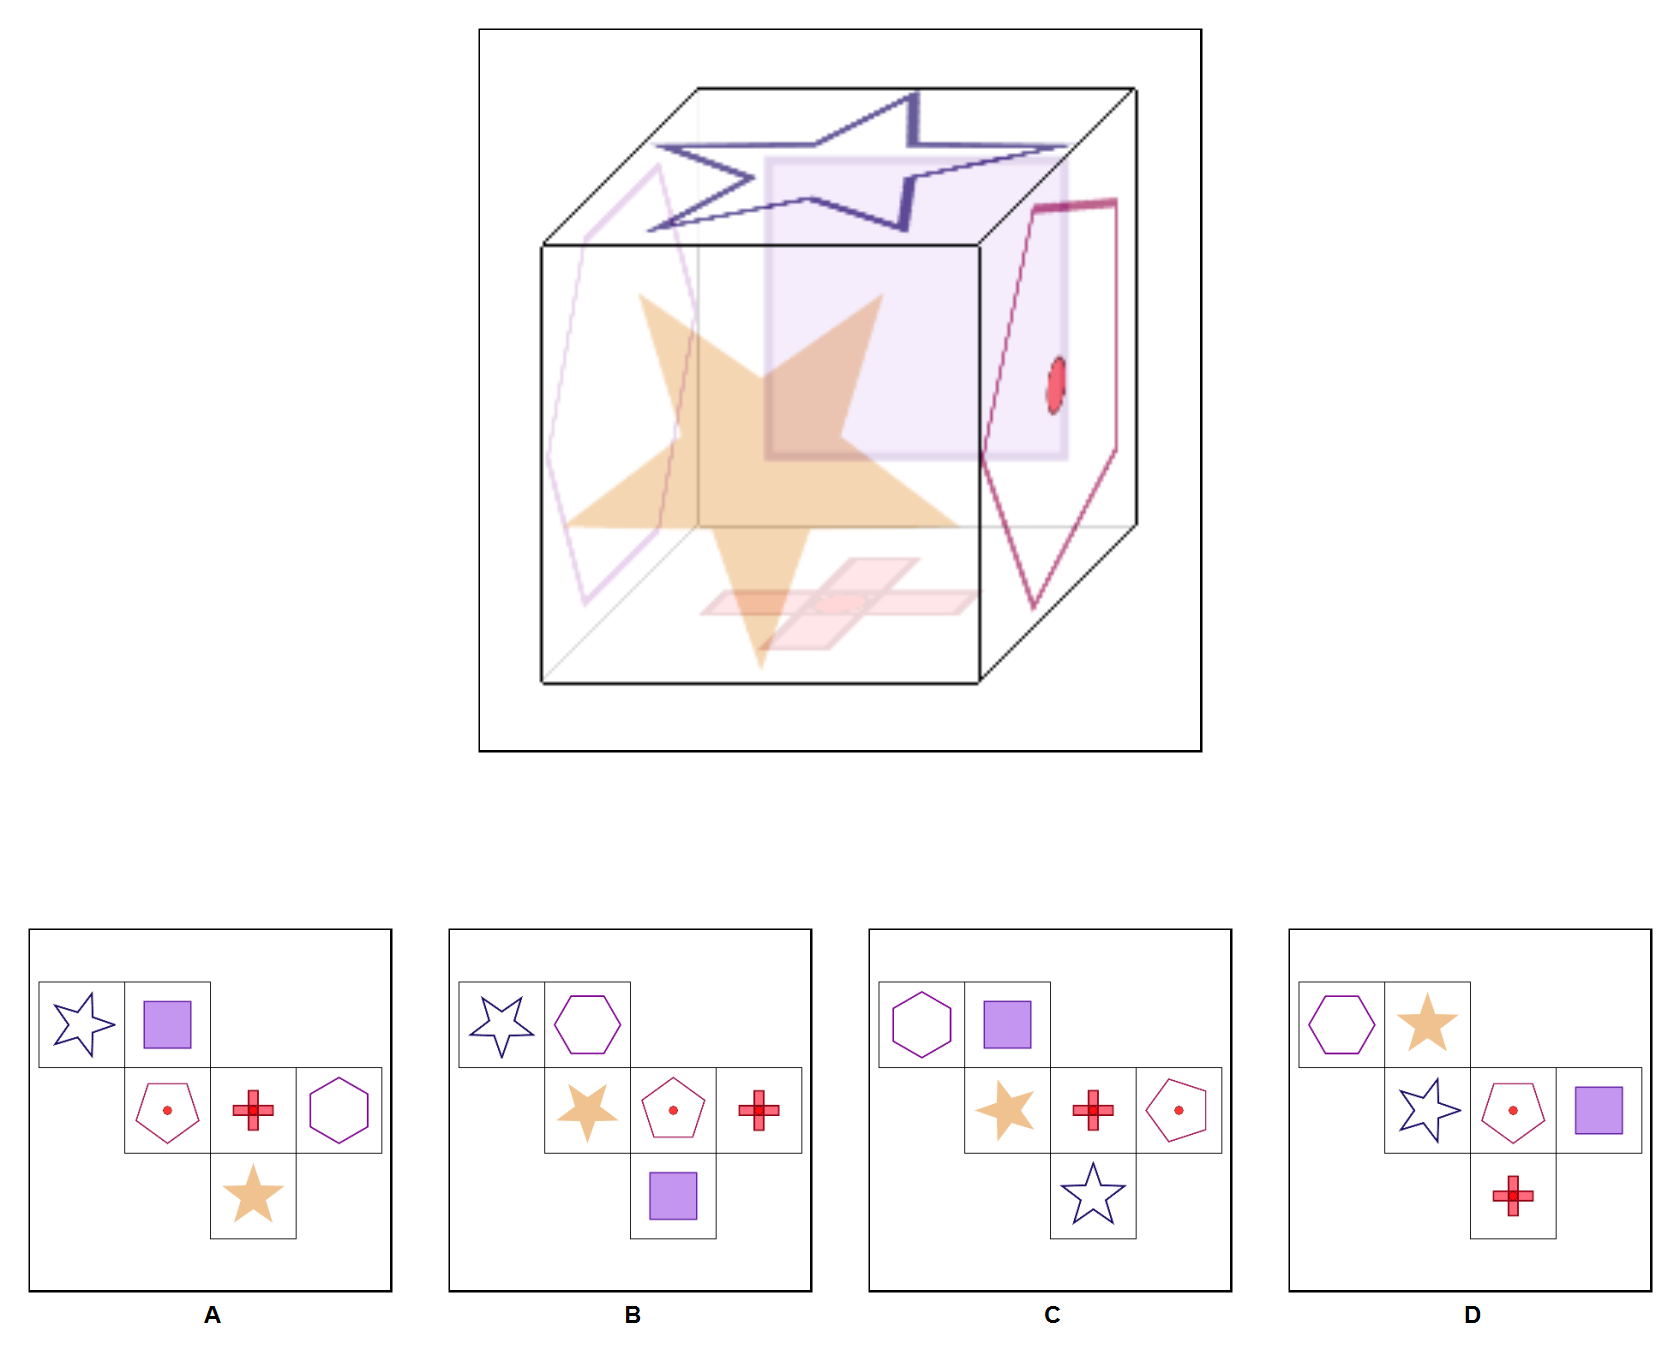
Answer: A